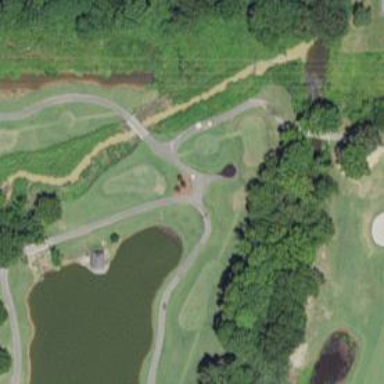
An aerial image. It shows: Path used for both walking and golf.